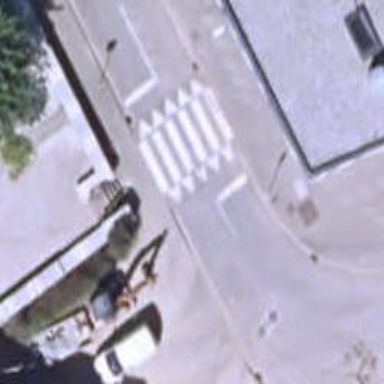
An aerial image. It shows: Marked crossing with traffic calming table.